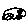
Label: car